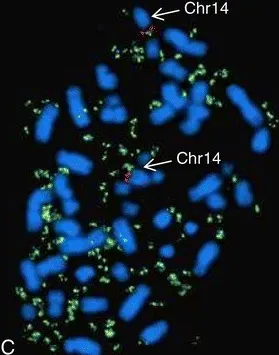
Cytomorphologic and cytogenetic results. Metaphase FISH of this patient with the ON MYC(green)/IGH(red) t(8,14) Fusion Probe (Kreatech), showing MYC-positive dmins (green), and ,both chromosomes 14 (arrow).
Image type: pathology (fish)